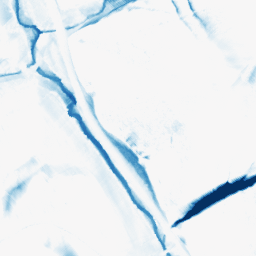
Category: morphological
Decomposition family: morphological_diamond
Decomposition parameters: operation: closing
radius: 15
Upsampling method: lanczos
Upsampling parameters: scale: 4
Upsampling scale: 4